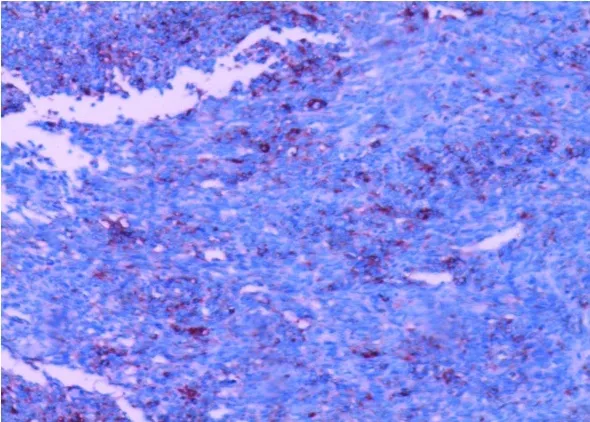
Immunochemistry examination revealing EMA(+) tissue.
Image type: pathology (immunostaining)